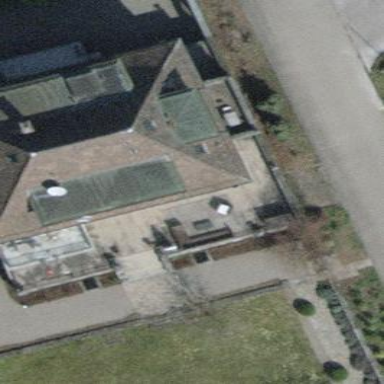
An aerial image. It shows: Office building with tiled roof.